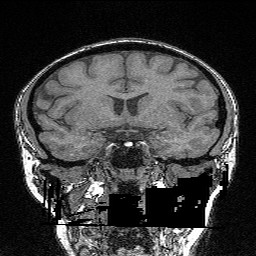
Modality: FLASH
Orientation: sagittal
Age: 24
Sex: female